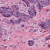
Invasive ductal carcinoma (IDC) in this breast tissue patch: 1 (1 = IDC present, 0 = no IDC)